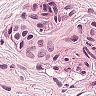
Metastatic tissue present: yes